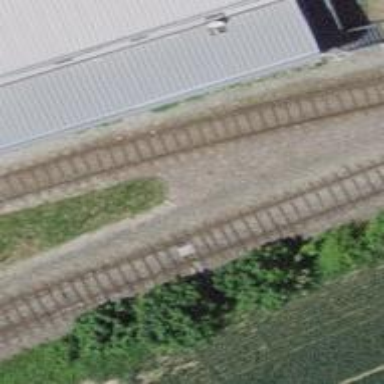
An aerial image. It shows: Railway switch.